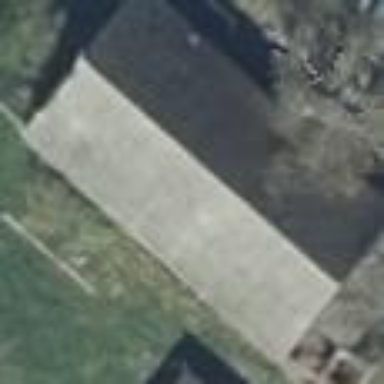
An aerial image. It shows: Building with gabled roof oriented along its structure. The roof is colored grey.